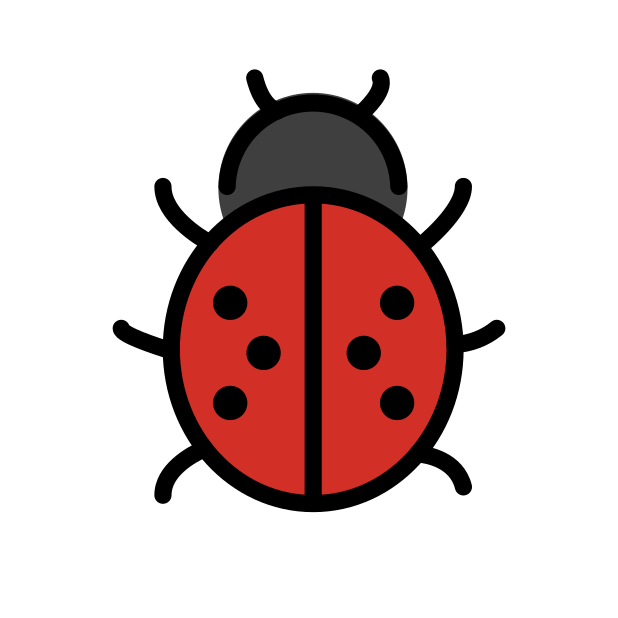
lady beetle